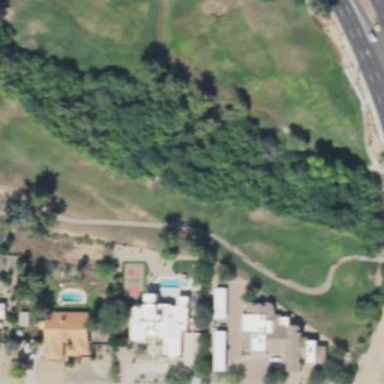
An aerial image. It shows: Rough grassy area used for golf.